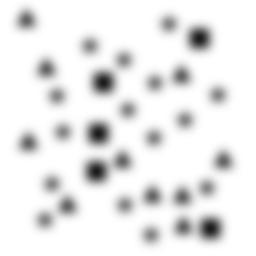
Squares: 5
Triangles: 10
Stars: 15
Total shapes: 30